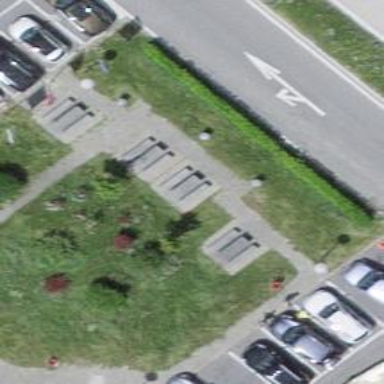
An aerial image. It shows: Picnic table located in leisure land area.